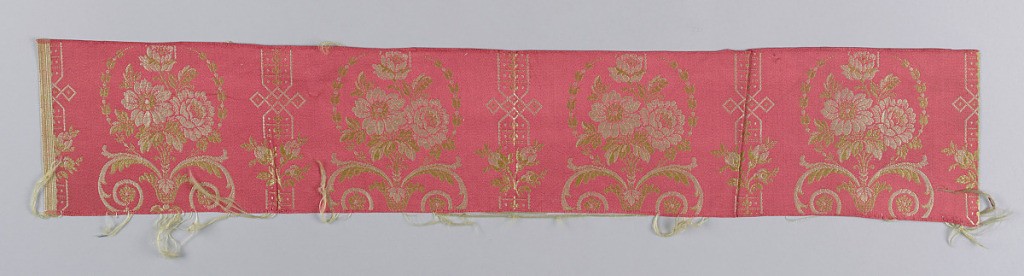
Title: Sample
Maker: Orinoka Mills, Philadelphia, Pennsylvania, USA
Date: ca. 1910
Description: Bright pink ground with white and light green floral strips.